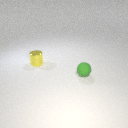
small green rubber sphere in front of small yellow metal cylinder